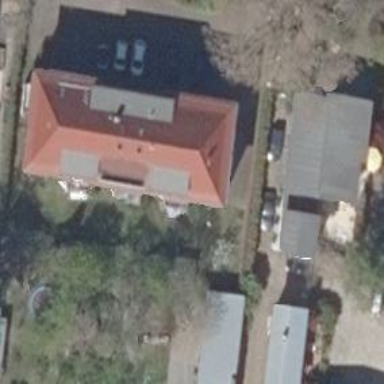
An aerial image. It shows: Hipped-roof apartment building with red roof tiles.